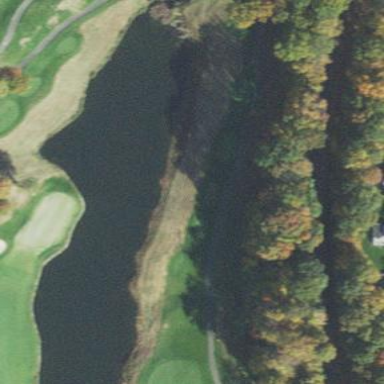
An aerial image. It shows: Water hazard on golf course. The hazard is natural water feature.